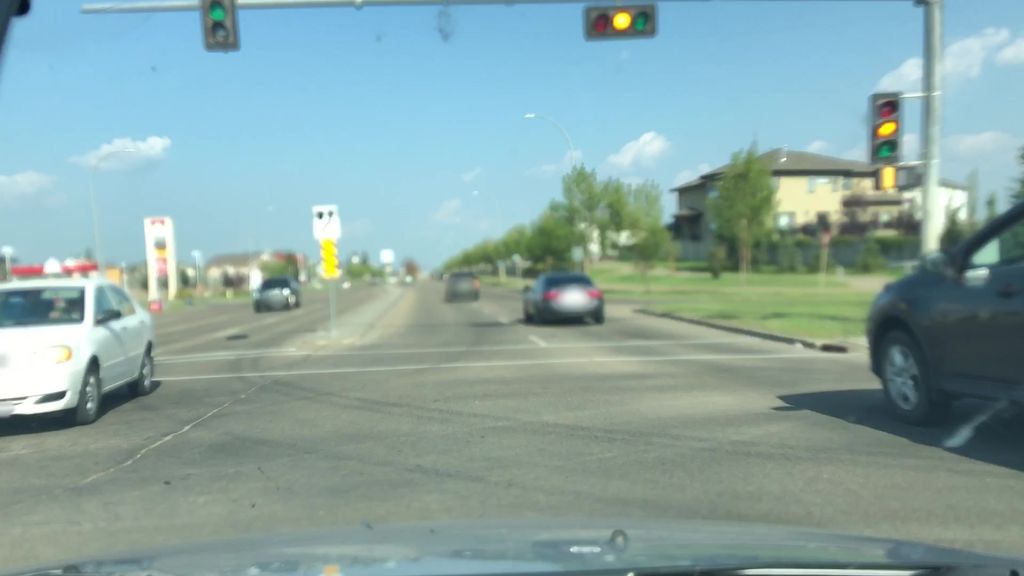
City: edmonton